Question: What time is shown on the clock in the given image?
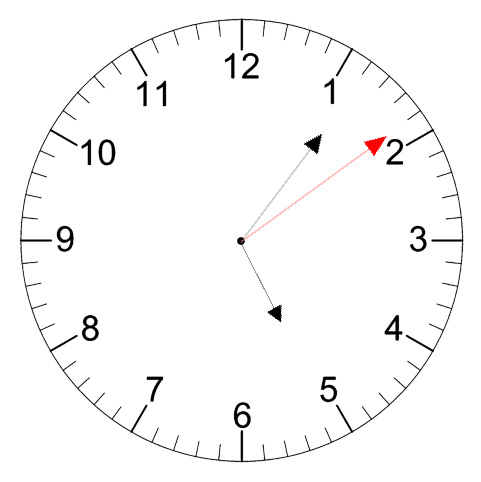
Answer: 05:06:09